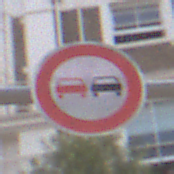
Verkehrszeichen: Ueberholverbot
Umgebung: Outdoor, Urban
Tageszeit: MorningAfternoon
Wetter: PartlyCloudy
Licht: Natural
Jahreszeit: NotSpecified
Kontrast: HighContrast